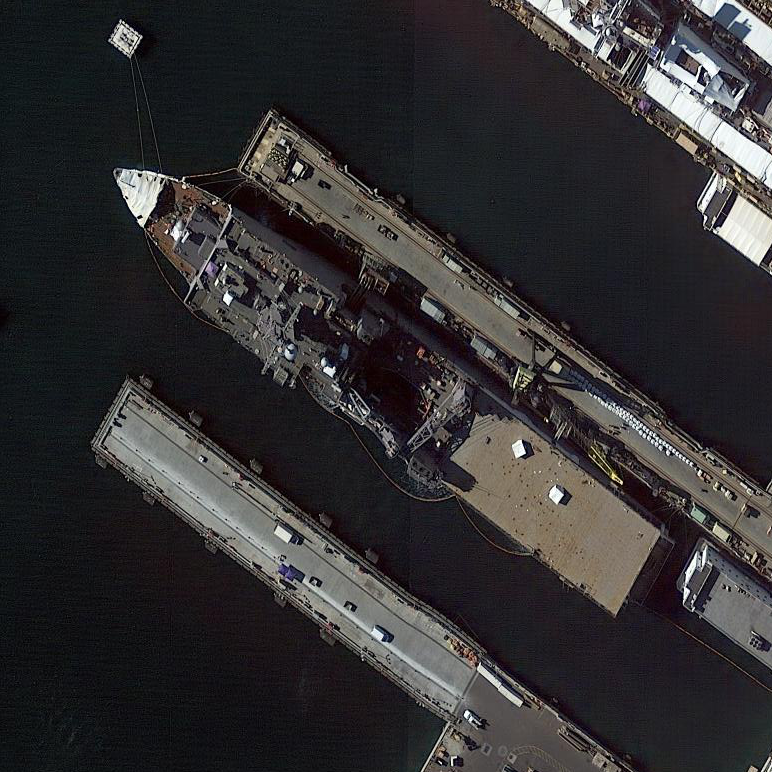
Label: combat